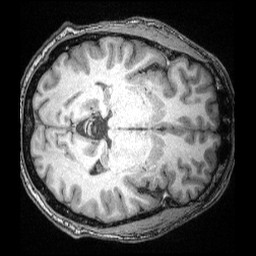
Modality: T1w
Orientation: axial
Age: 34
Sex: male
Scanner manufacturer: siemens
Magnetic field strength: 3 T
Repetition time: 2.4 s
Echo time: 0.00374 s